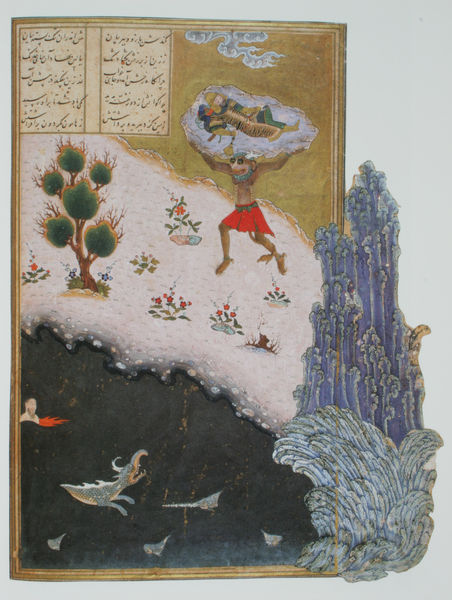
Titel: "Der Tolpatsch Akwan wirft Rustam ins Meer" - Seite aus einem Shahnama von Firdawsi (Buch der Könige), Iran
Standort: London
Institution: The Royal Asiatic Society
Schlagwörter: baum, blau, flügel, himmel, kopf, mann, nackt, wasser, weiß, fluss, grün, landschaft, menschen, sand, see, teich, ufer, äste, blumen, szene, eis, gürtel, rot, schnee, tiere, weg, wiese, wolke, rock, tanz, arme, augen, rahmen, tragen, vögel, gewässer, gold, kind, pflanze, pflanzen, affe, beine, hellblau, japan, schrift, wellen, berge, kette, winter, röckchen, gewalt, woge, inschrift, bett, schriftzeichen, halskette, buch, orient, brennen, flammen, asien, seite, illustration, text, nixe, schlange, buchseite, china, arabisch, sklave, wesen, krokodil, fontäne, buchs, merkur, figürlich, träger, ungeheuer, kästchen, arabien, islam, drachen, drache, fische, schutz, monster, untier, quelle, hebräisch, buchmalerei, persisch, riese, goldhintergrund, eiszapfen, hanuman